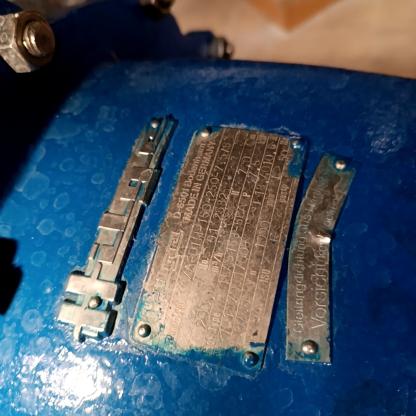
Klasa: tabliczka-znamionowa